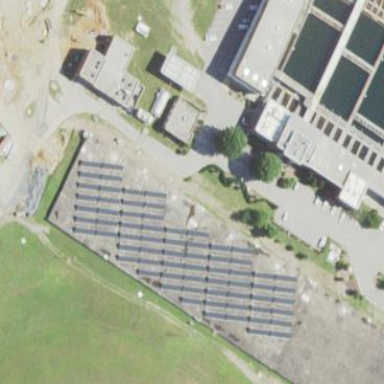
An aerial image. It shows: Commercial building with solar power generator.